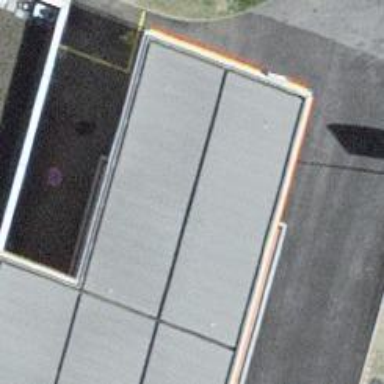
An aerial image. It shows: Fuel station.